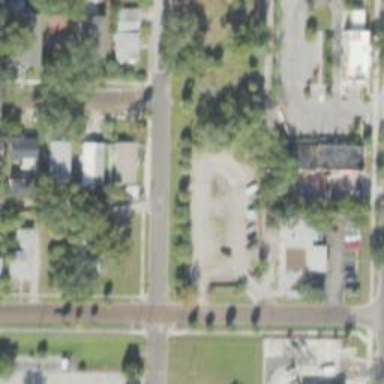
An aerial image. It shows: Alley classified as service road.